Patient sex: M
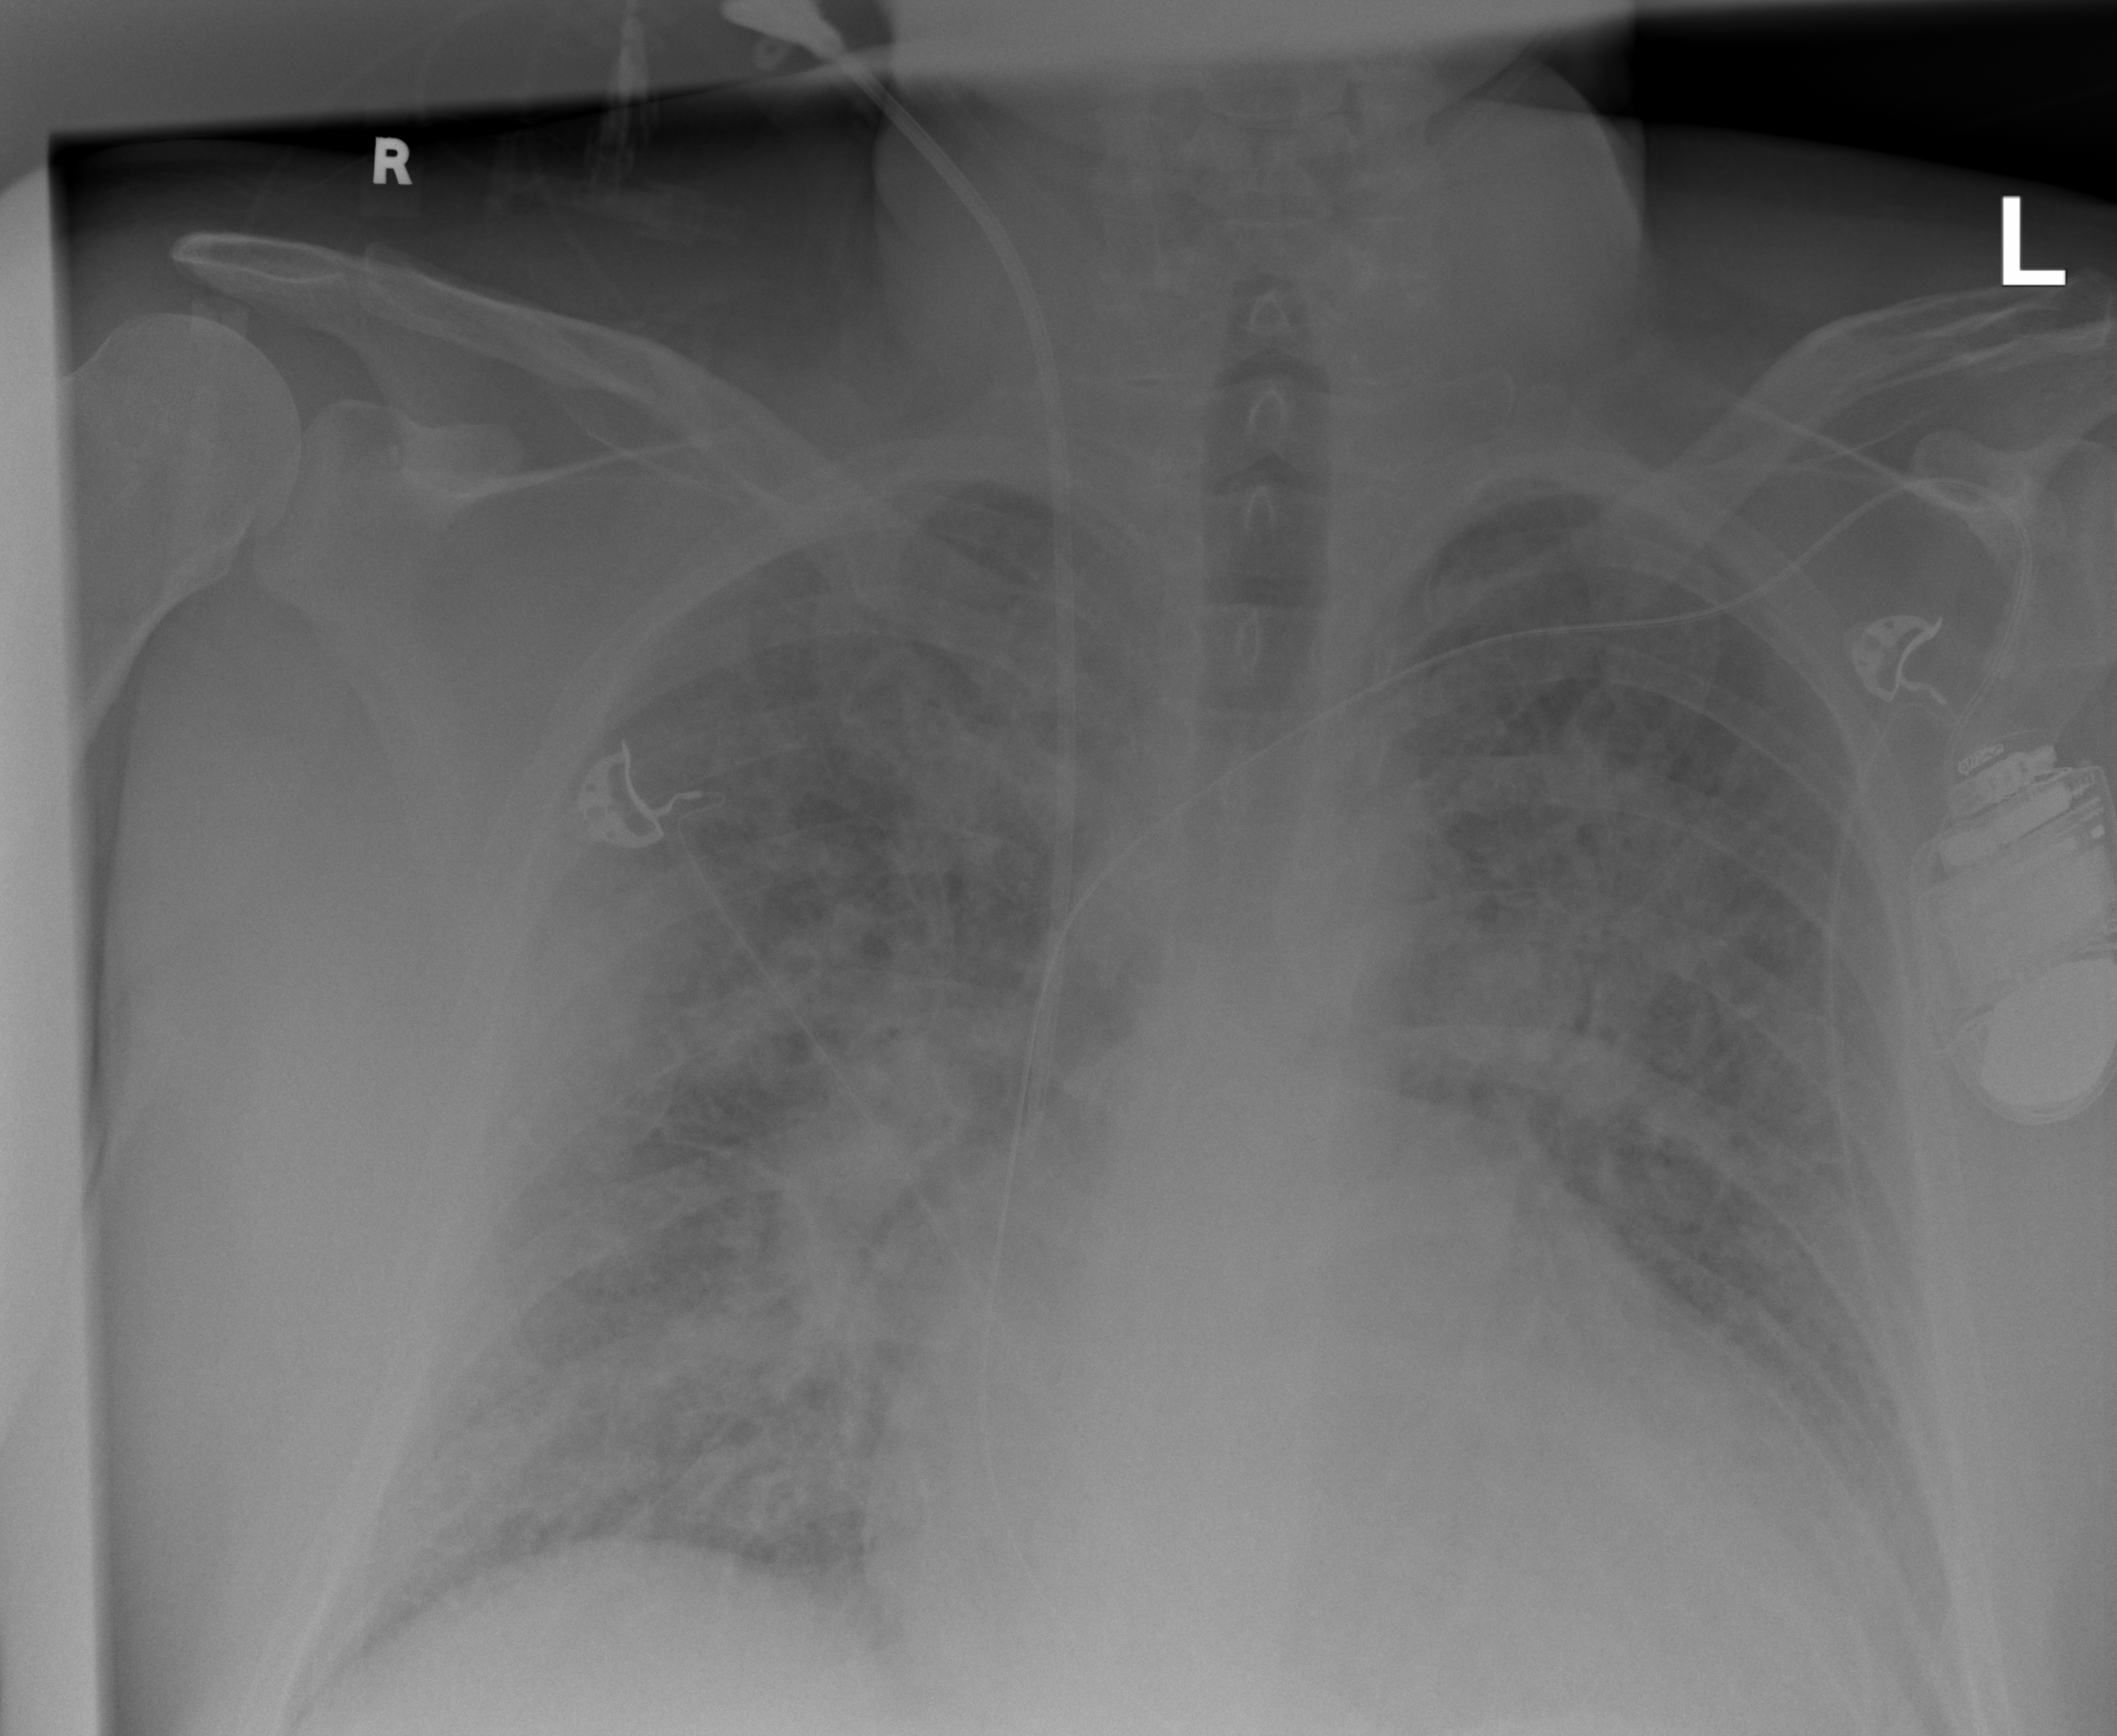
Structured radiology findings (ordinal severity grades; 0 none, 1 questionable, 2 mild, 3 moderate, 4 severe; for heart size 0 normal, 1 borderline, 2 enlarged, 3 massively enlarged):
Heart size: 3
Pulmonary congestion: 4
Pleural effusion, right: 0
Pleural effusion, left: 0
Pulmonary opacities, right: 4
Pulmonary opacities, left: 4
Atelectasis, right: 3
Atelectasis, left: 2